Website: bh-photo
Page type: address-validator
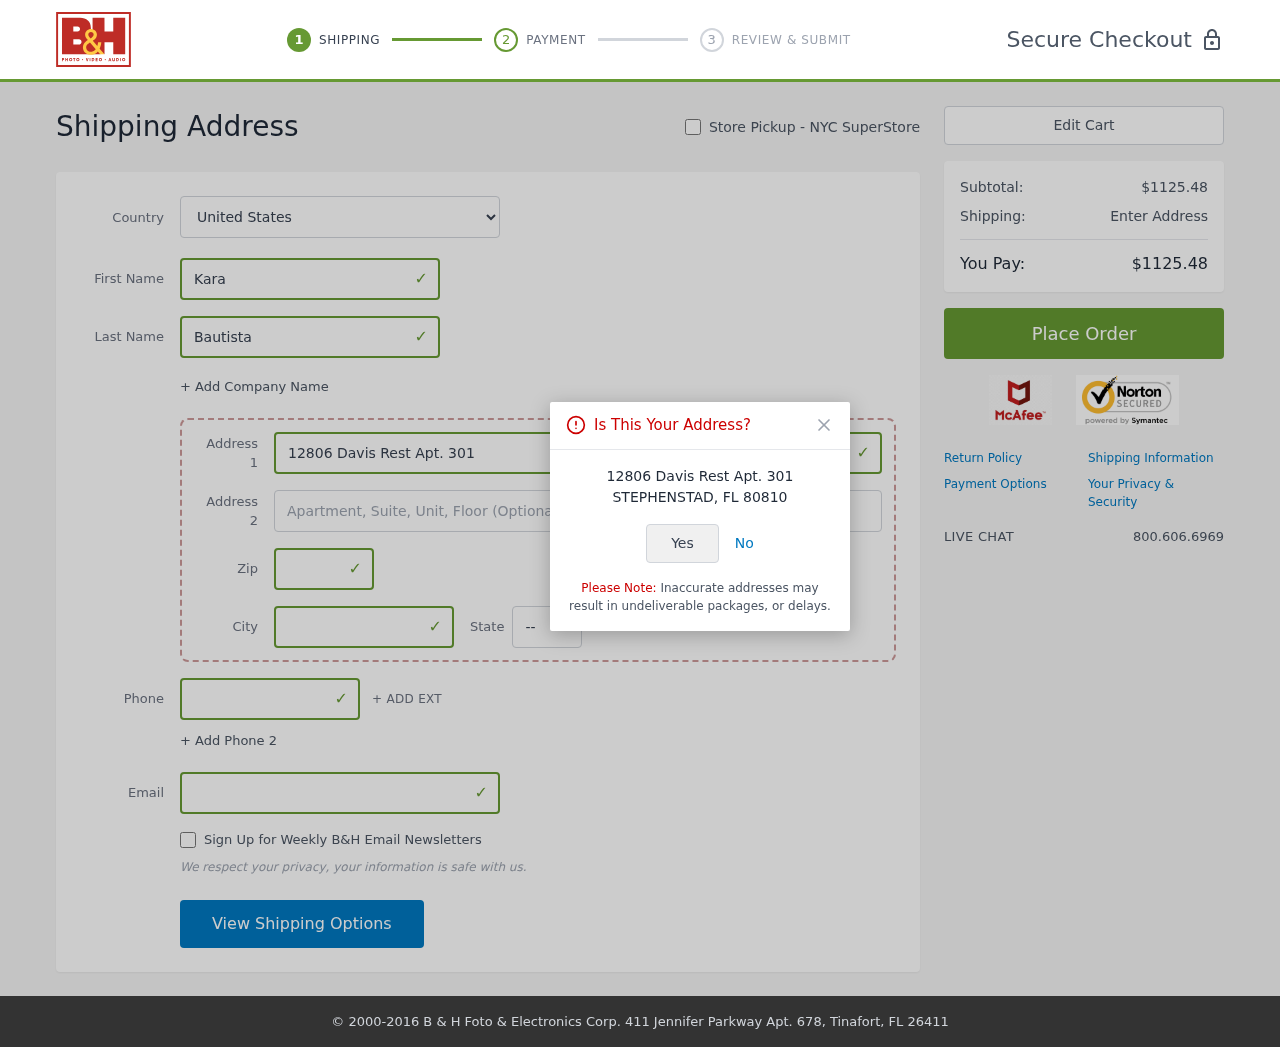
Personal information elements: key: PII_CITY
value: Stephenstad
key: PII_COUNTRY
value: United States
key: PII_EMAIL
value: kara_bautista@gmail.com
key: PII_FIRSTNAME
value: Kara
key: PII_LASTNAME
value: Bautista
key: PII_PHONE
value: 3439495380
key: PII_POSTCODE
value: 80810
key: PII_STATE_ABBR
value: FL
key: PII_STREET
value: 12806 Davis Rest Apt. 301
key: PII_CITY_CONFIRM
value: STEPHENSTAD
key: PII_POSTCODE_FULL
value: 80810
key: PII_POSTCODE_NUMERIC
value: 80810
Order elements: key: ORDER_SUBTOTAL
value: $1125.48
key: ORDER_TOTAL
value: $1125.48